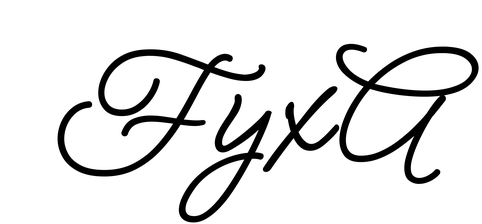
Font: MeowScript-Regular